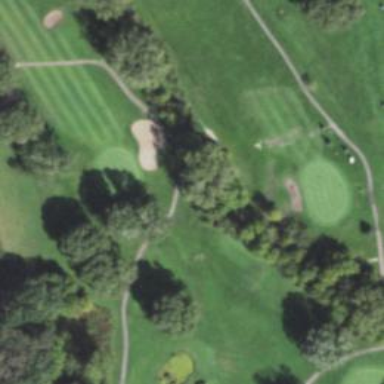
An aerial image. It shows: Grassy area designated as golf fairway.